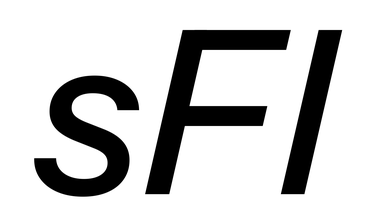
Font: InstrumentSans-Italic_Medium_Italic